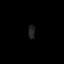
Tissue: lung
Cell type: Epithelial cells
Senescence score: 0.2338
Nuclear area (px): 94
Mean DAPI intensity: 31.968